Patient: sex F, age 39
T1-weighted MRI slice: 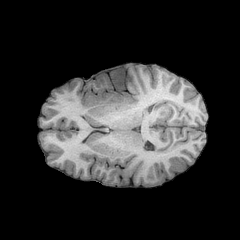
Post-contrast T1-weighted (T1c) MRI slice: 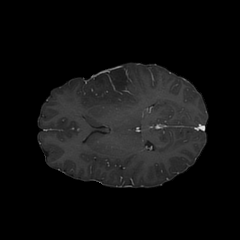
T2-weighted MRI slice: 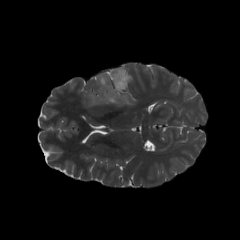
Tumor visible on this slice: yes
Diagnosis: Astrocytoma, IDH-mutant
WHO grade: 2